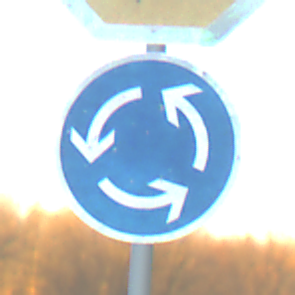
Verkehrszeichen: Kreisverkehr
Zusatzzeichen oben: Stop
Umgebung: Outdoor, Nature
Tageszeit: SunriseSunset
Wetter: Clear
Licht: Natural
Jahreszeit: Winter
Kontrast: LowContrast